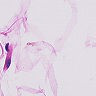
Metastatic tissue present: no